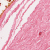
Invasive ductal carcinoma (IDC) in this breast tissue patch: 0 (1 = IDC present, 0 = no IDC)